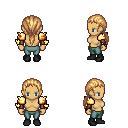
a pixel art fantasy rpg character, female body template, human, tanned skin, gold arm armor, teal pants, light blonde ponytail hairstyle, leather bracers, black shoes, four views (front, back, left, right), 2x2 character sprite sheet, small pixel art, hard edges, no anti-aliasing